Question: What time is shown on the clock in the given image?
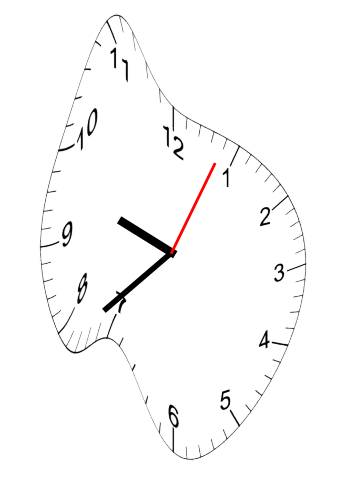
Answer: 09:38:04